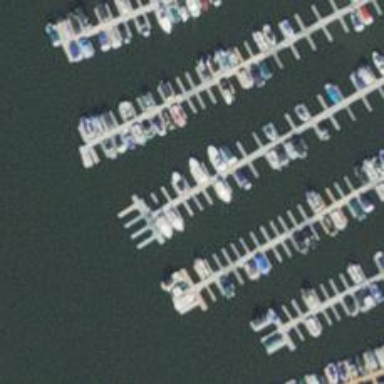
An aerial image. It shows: Man-made pier.